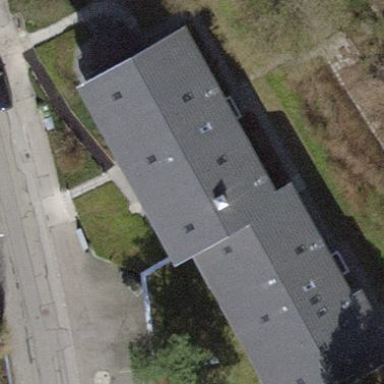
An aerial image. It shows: Hospital building.